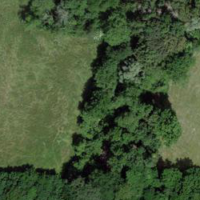
EUNIS habitat code: 41
Species observed at this site:
Geum rivale
Mercurialis perennis
Silene dioica
Aegopodium podagraria
Filipendula ulmaria